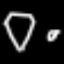
Label: diamond